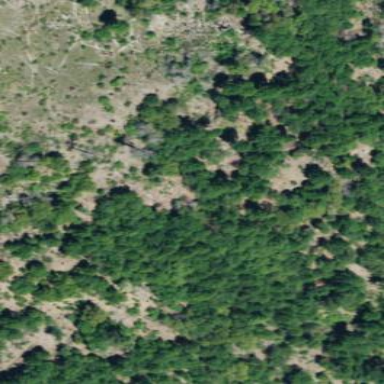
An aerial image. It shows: Forest area.